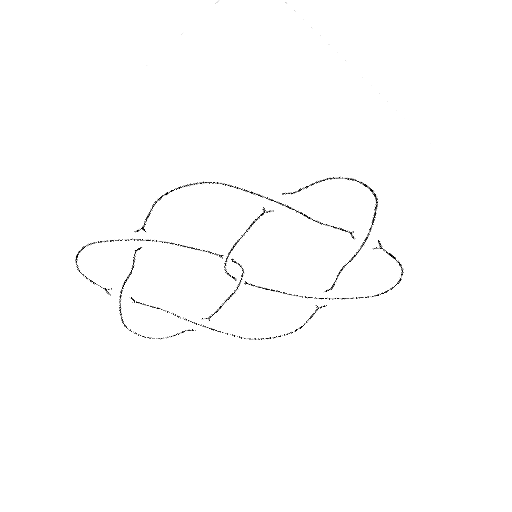
Crossing number: 8